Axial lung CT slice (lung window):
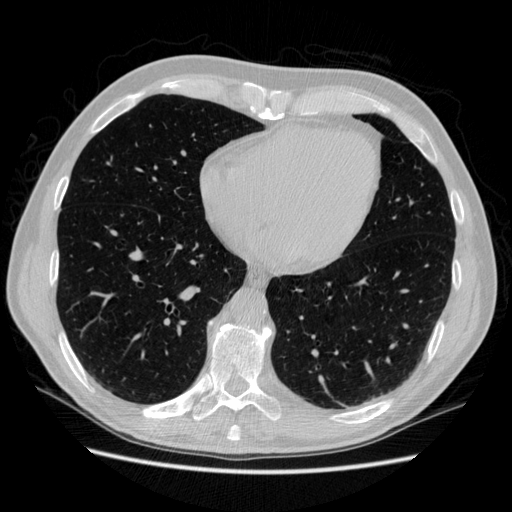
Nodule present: no